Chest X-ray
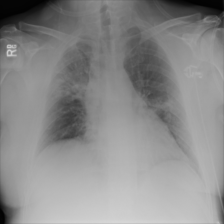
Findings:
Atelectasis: positive
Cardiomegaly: negative
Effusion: negative
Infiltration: positive
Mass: negative
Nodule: negative
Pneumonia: negative
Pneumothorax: negative
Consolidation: negative
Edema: negative
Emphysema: negative
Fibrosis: negative
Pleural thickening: negative
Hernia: negative